Question: I want to change the actions when I select an item from the NavigationDrawer. Is that possible and what's the right way to do that? I am using an Activity that implements the NavigationDrawerFragment.

Thank you
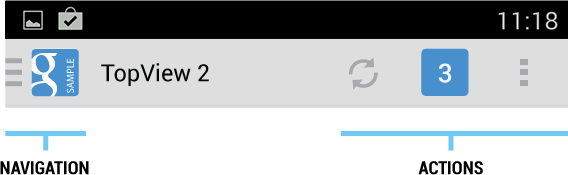
Answer: You can use fragments and each fragment should call 'setHasOptionsMenu(true);' in the 'onCreateView()' and 'onResume()' method of that fragment. You can do this if you are using ActionBarSherlock,
'''
getSherlockActivity().supportInvalidateOptionsMenu();
'''
and, then, in each of your fragments build the menu with
'''
public void onPrepareOptionsMenu(final Menu menu) {
}
'''
this allows you to have different actions in the ActionBar for each fragment.
If you just want to change your actions from the same fragment or activity, then you should put the 'invalidateOptionsMenu()' call in the action that was pressed. This will cause the 'onPrepareOptionsMenu(final Menu menu)' to be recalled and that will rebuild your actions for you according to what code you have in the 'onPrepareOptionsMenu()'.
Hope this helps. If anything is unclear, please don't hesitate to ask.